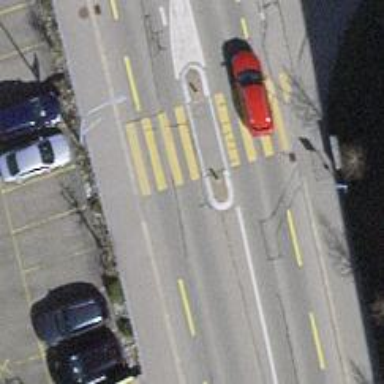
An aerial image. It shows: Footway located on traffic island.